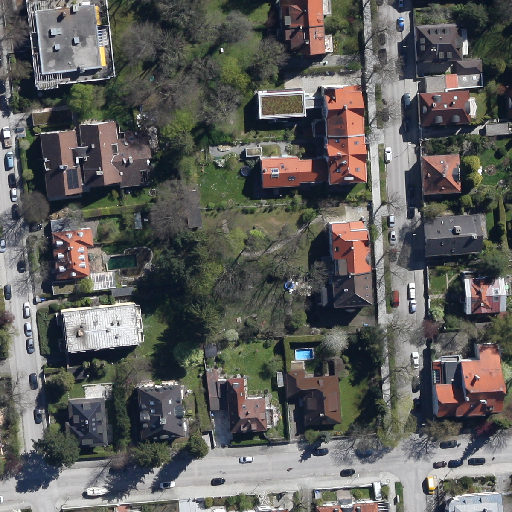
Referring expression: paved road